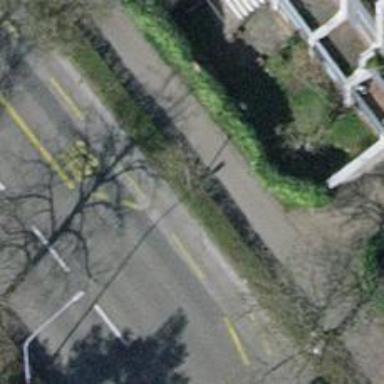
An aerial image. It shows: Tree-lined avenue.